Question:
Please ignore the blue line. Basically, I want to use select > color range or magic wand to make some selections and for each selected patch I would like to apply some gradient in the center of the patch.
Pseudo code would be:
'''
select current active layer
apply color range or magic wand selection
for each sub selection in main selection:
do:
calculate the center coordinate of the current sub-selection area
apply a custom gradient using the coordinate as the starting point
'''
I am not sure if this is do able because I don't know if the color range or magic want selection contains "sub-selections". By sub-selections I mean each individual patch in the above image.
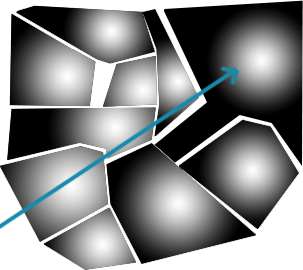
Answer: There're no sub-selections, however you can transform selection to Path object, each individual path can be used for iteration. Depending on selection you have (color range may give semi-transparent selections), you may want to save current selection as a separate channel first and modify the selection to make it 100% non-transparent.
To calculate center, I guess something like this should work: <URL> because you can get all the coordinate for control points of each subpath.
And then you'll need to create selection islands one by one so that gradients won't influence each other. To do that you can use path points as points for Lasso selection and then intersect these lasso-selections with original selection channel to regain lost transparency.